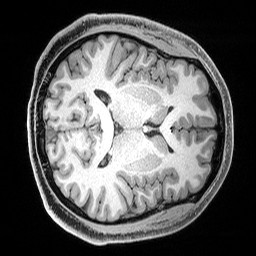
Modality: T1w
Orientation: axial
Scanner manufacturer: siemens
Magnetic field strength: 3 T
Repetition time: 2.53 s
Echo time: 0.00311 s